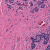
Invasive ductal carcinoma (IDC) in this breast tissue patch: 0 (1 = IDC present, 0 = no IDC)